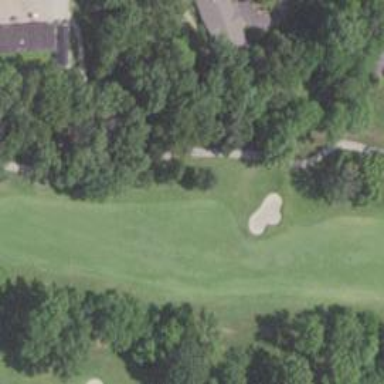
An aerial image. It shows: Asphalt service road used as golf cart path.